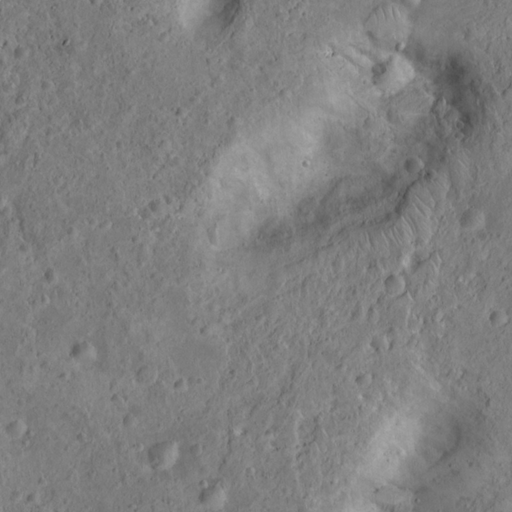
Classes present: Background, Cone